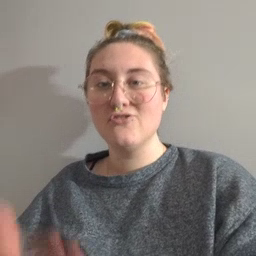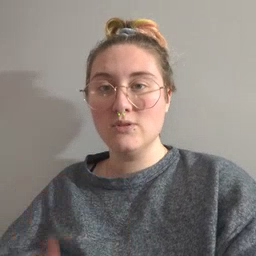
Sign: close